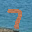
Label: 7